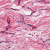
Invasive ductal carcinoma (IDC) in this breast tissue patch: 0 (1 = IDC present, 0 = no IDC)